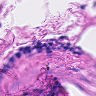
Metastatic tissue present: no